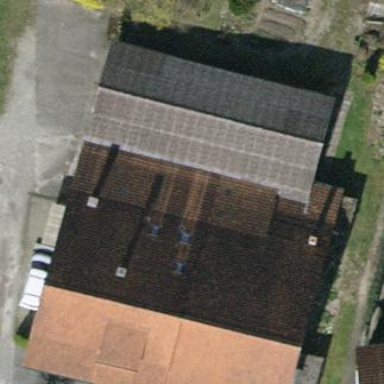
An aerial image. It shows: House with tiled roof.